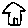
Label: house